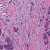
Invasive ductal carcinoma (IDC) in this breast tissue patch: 1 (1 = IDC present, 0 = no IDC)